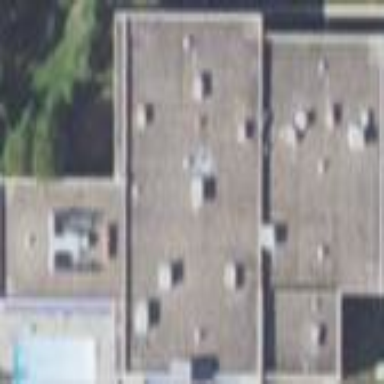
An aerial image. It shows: Building used as fitness center.